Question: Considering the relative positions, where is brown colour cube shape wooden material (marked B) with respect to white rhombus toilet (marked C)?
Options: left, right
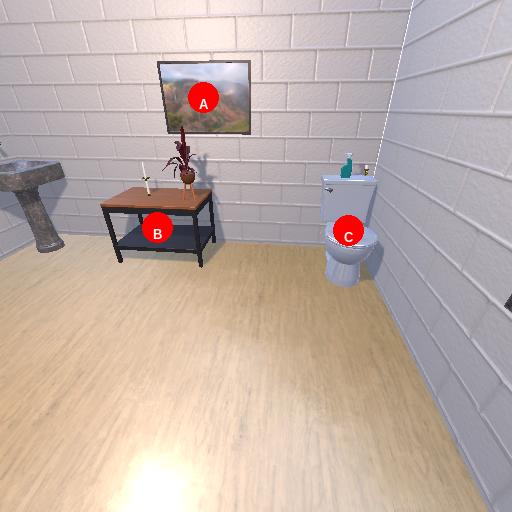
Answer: left